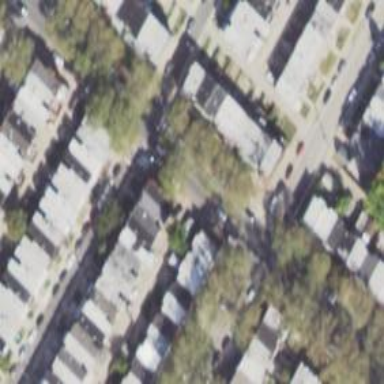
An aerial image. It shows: Alleyway designated as service road.